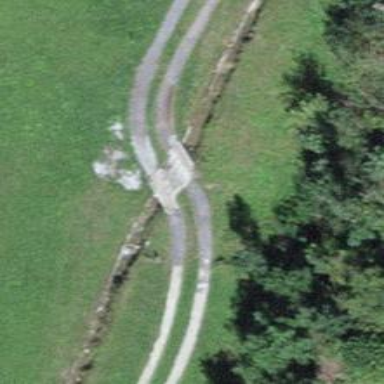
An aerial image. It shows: Track road with bridge. The track type is grade 3.